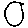
Label: circle